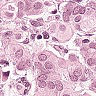
Metastatic tissue present: yes